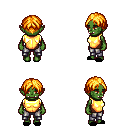
a pixel art fantasy rpg character, female body template, orc, green skin, gold chest armor, metal pants, light blonde parted hairstyle, black slippers, four views (front, back, left, right), 2x2 character sprite sheet, small pixel art, hard edges, no anti-aliasing